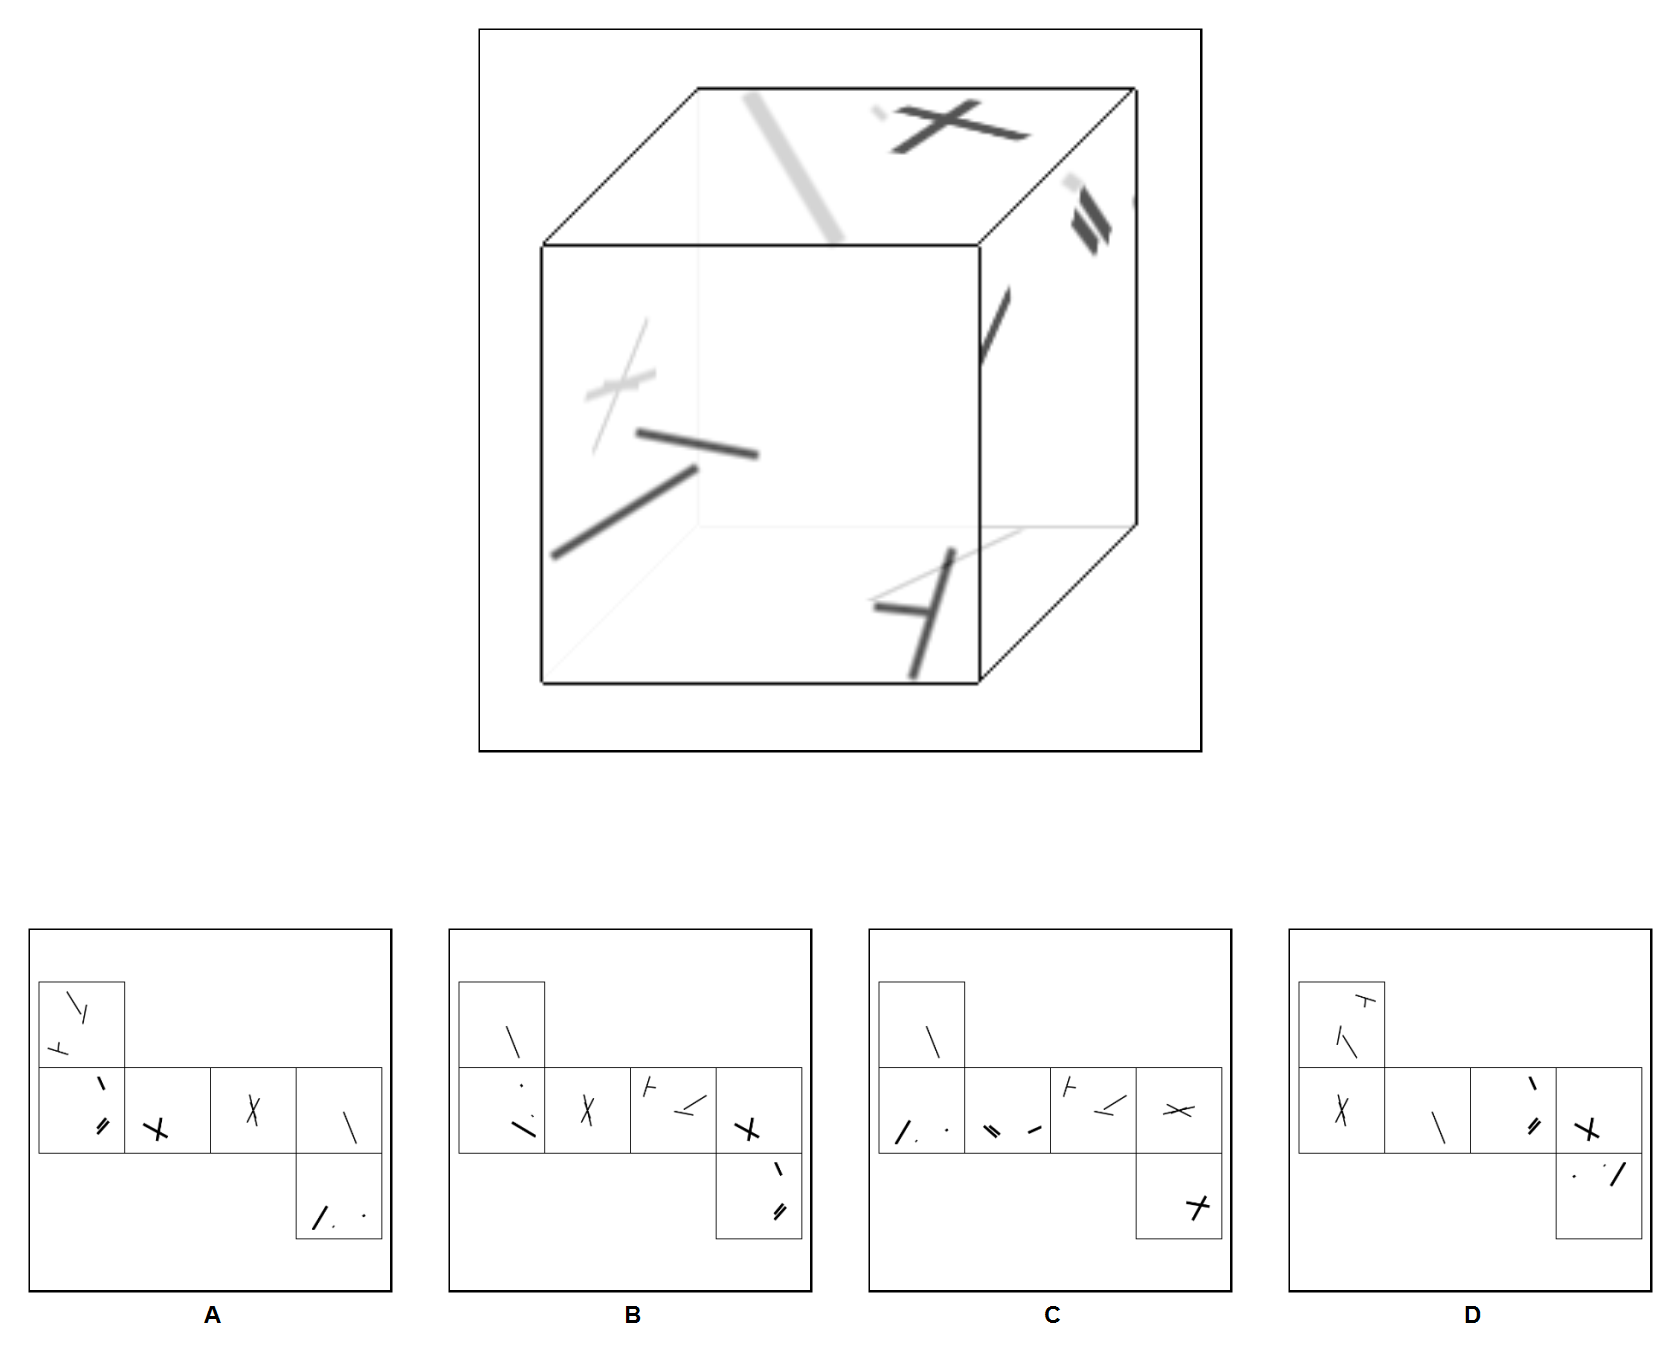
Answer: B